Question: Is Wi-Fi on?
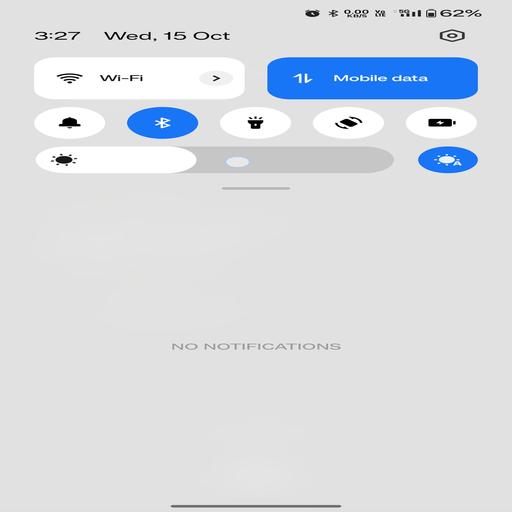
Answer: Yes